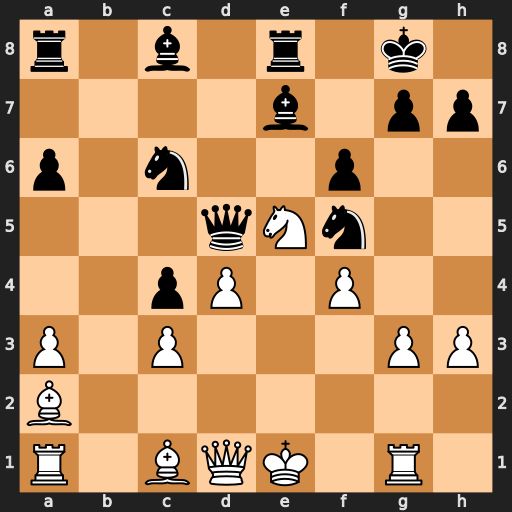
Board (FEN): r1b1r1k1/4b1pp/p1n2p2/3qNn2/2pP1P2/P1P3PP/B7/R1BQK1R1
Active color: w
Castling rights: Q
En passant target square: -
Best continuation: Bxc4 Qxc4 Nxc4